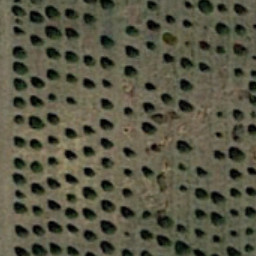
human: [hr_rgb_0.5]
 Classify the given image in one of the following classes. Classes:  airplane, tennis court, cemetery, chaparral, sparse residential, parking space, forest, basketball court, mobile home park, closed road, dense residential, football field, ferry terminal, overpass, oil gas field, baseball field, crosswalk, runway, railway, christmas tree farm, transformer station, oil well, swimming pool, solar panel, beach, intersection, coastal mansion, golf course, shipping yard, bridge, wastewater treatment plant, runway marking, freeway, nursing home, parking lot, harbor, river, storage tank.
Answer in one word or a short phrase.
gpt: christmas tree farm